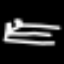
Label: bed